Question: To modify a window of another program, I need to find a specific 'SysTreeView32' in it using 'EnumChildWindows' API call.
When I inspect the window using Spy++, there are a number of 'SysTreeView32''s in it but all are greyed out except one, which is the one I'm looking for.
The following picture is an example of grey items:

Why are the shown items gray and what API call does Spy++ use to know whether it should grey out an item or not?
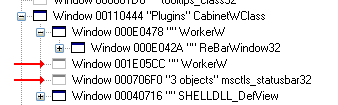
Answer: Those are just non-visible windows - ie HWNDs that don't have the WS_VISIBLE style bit set. They are often worker windows - windows that just exist to process various messages in the background - or in some cases are UI that's yet to become visible. For example, a window that lets you hide or show a toolbar may just hide it by making it invisible rather than destroying it and recreating it later.
In your specific case, the WorkerW could be a placeholder for some other piece of UI that's not needed right now, while the msctl_statusbar32 looks like it's a hidden status bar.